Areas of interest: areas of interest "Arthur's Kingdom Building B"
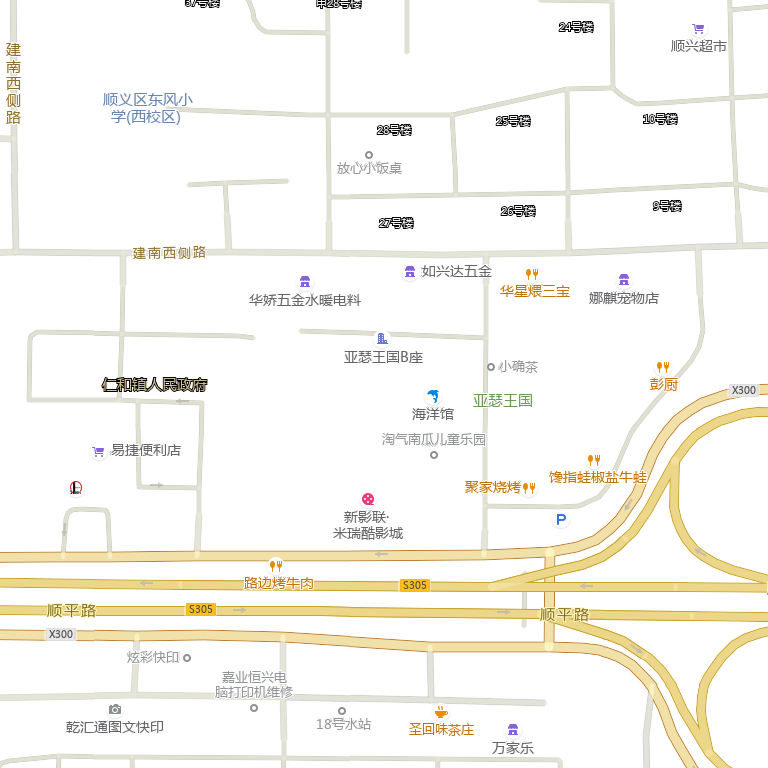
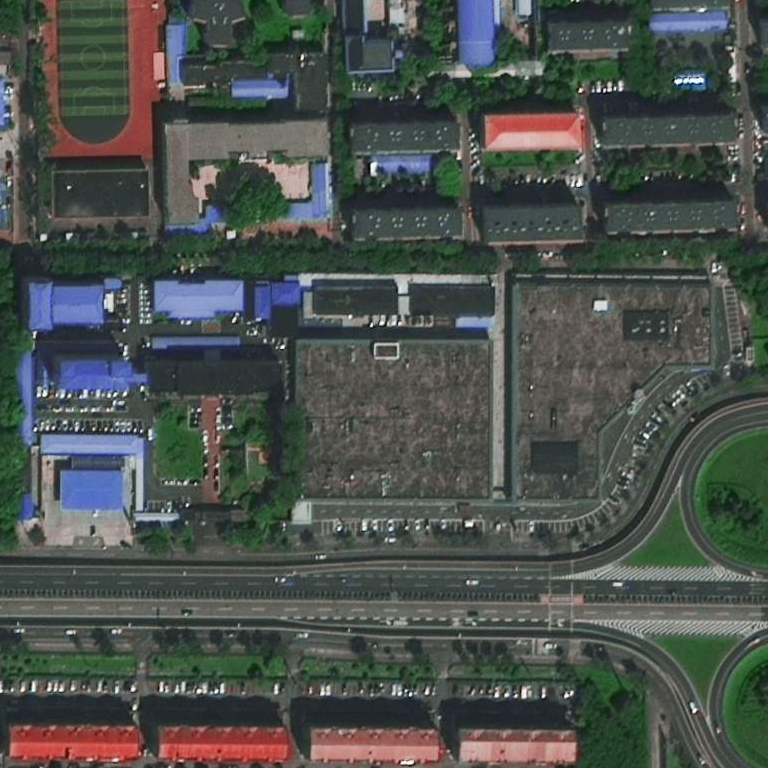